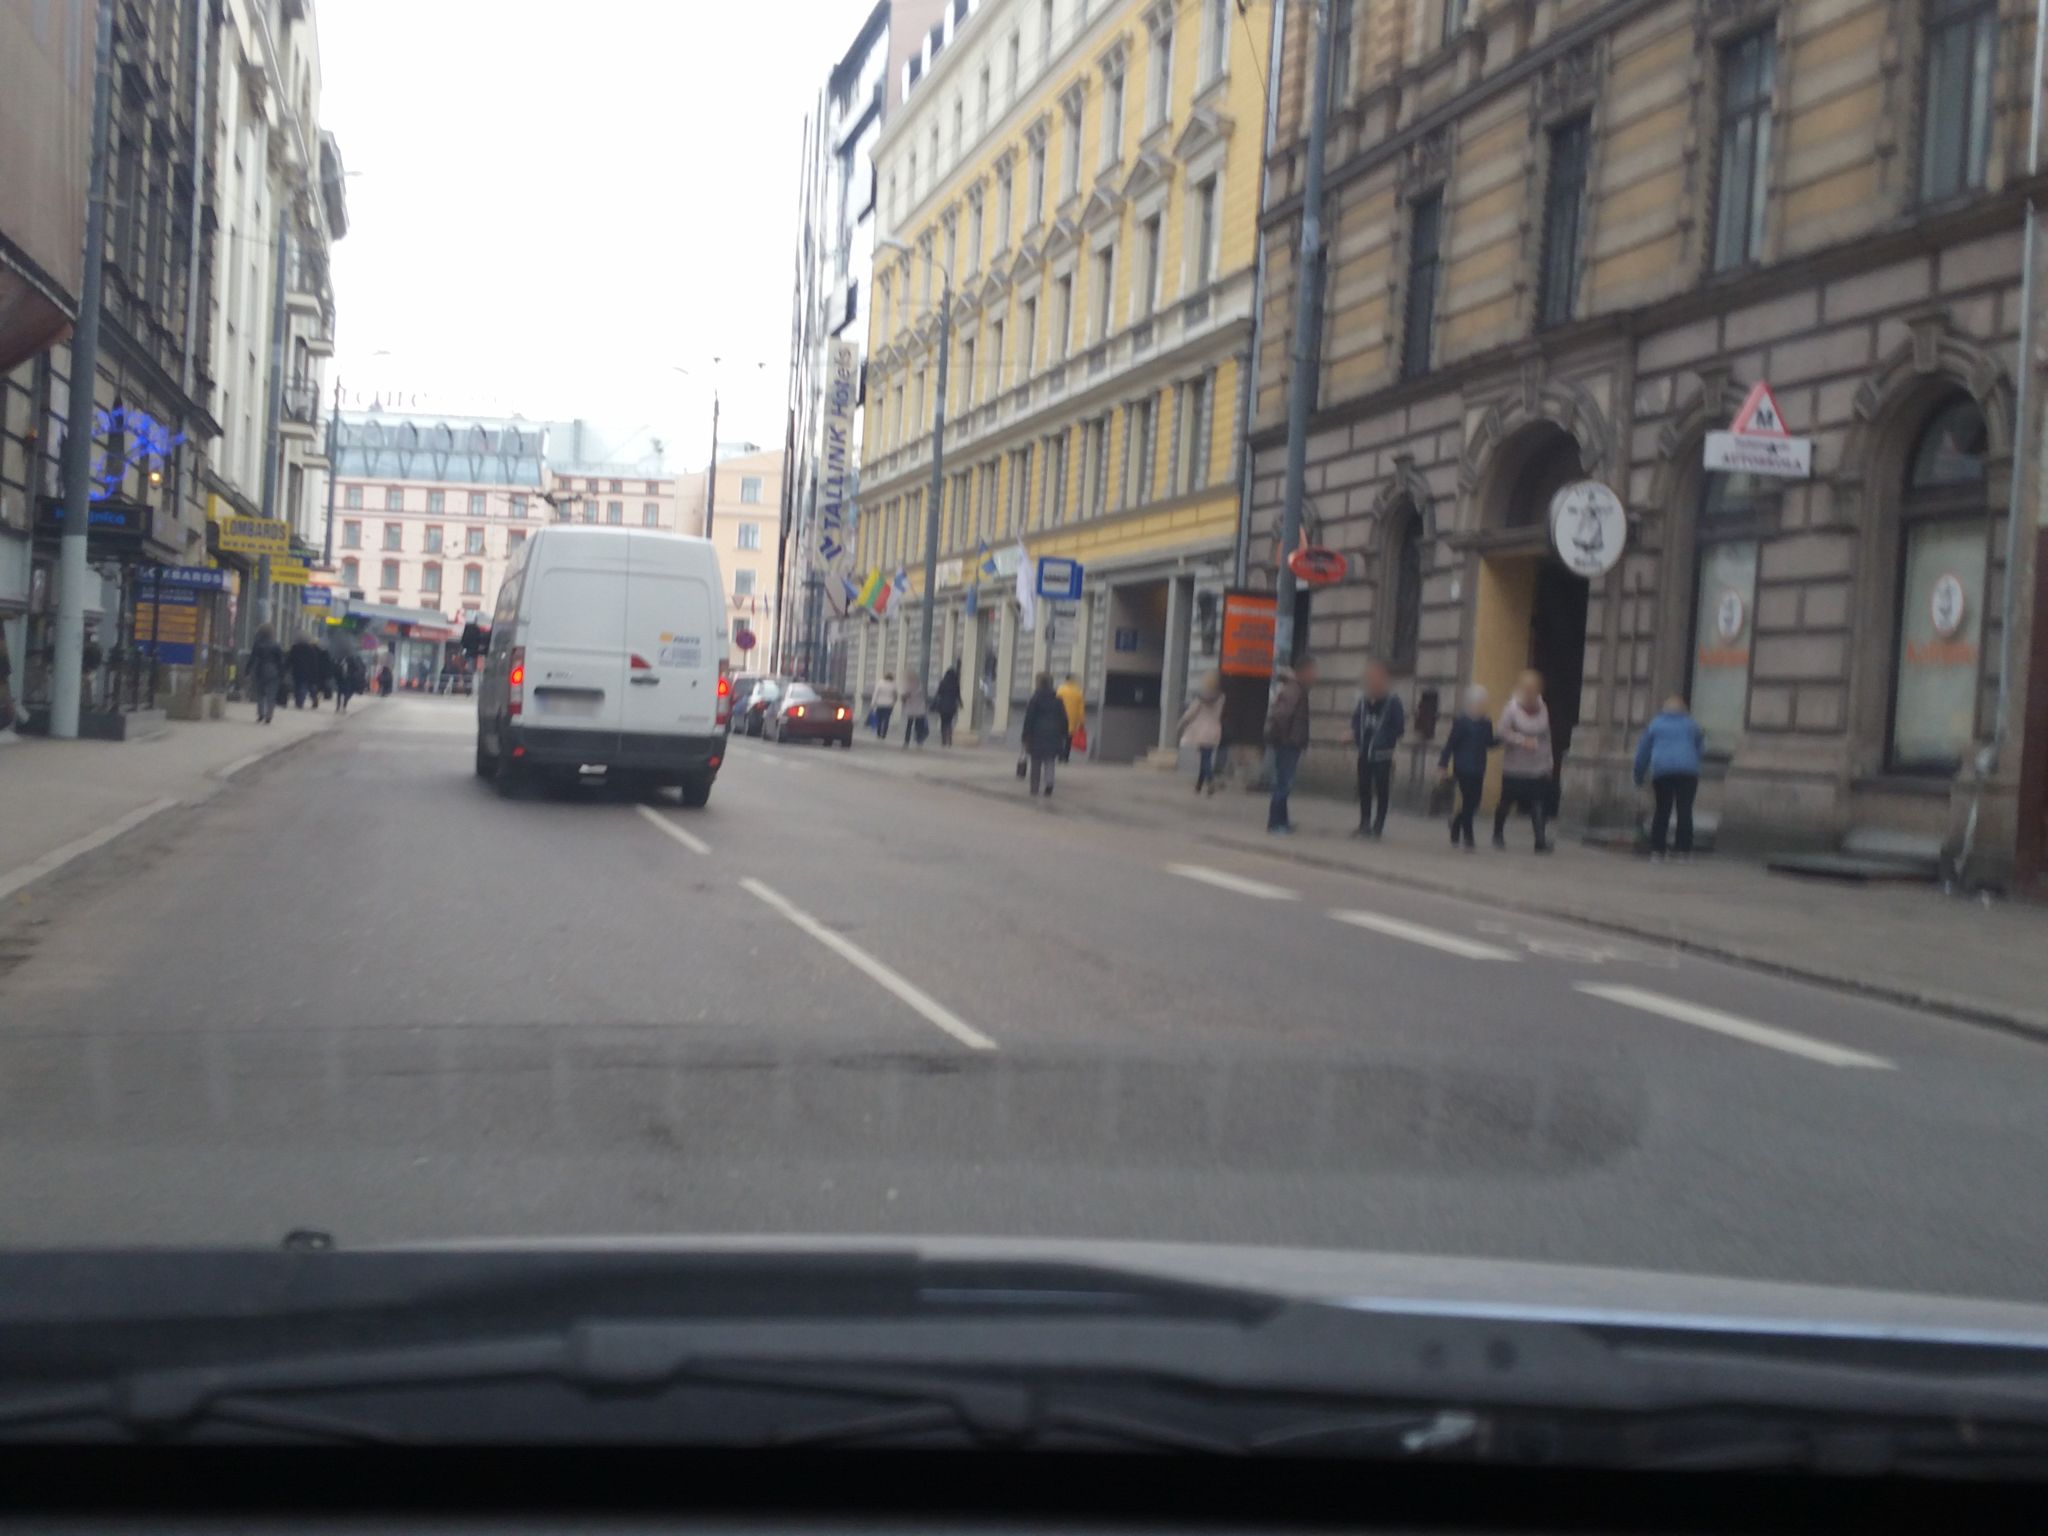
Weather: cloudy
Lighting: day
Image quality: good
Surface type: driving surface
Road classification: footway
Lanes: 2
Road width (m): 1.5
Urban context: urban centre
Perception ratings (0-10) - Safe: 2.49, Lively: 7.91, Beautiful: 2.07, Boring: 3.46, Depressing: 7.27, Wealthy: 3.68